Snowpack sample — Rabbit Ears Pass, Jackson County, Colorado, USA (12/17/25, 1:08 PM MST)
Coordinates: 40.387, -106.625
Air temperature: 34 °F
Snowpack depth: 46 cm
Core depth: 30 cm
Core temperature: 24.8 °F
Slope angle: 6°, slope face: 165°
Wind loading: medium
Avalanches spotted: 0
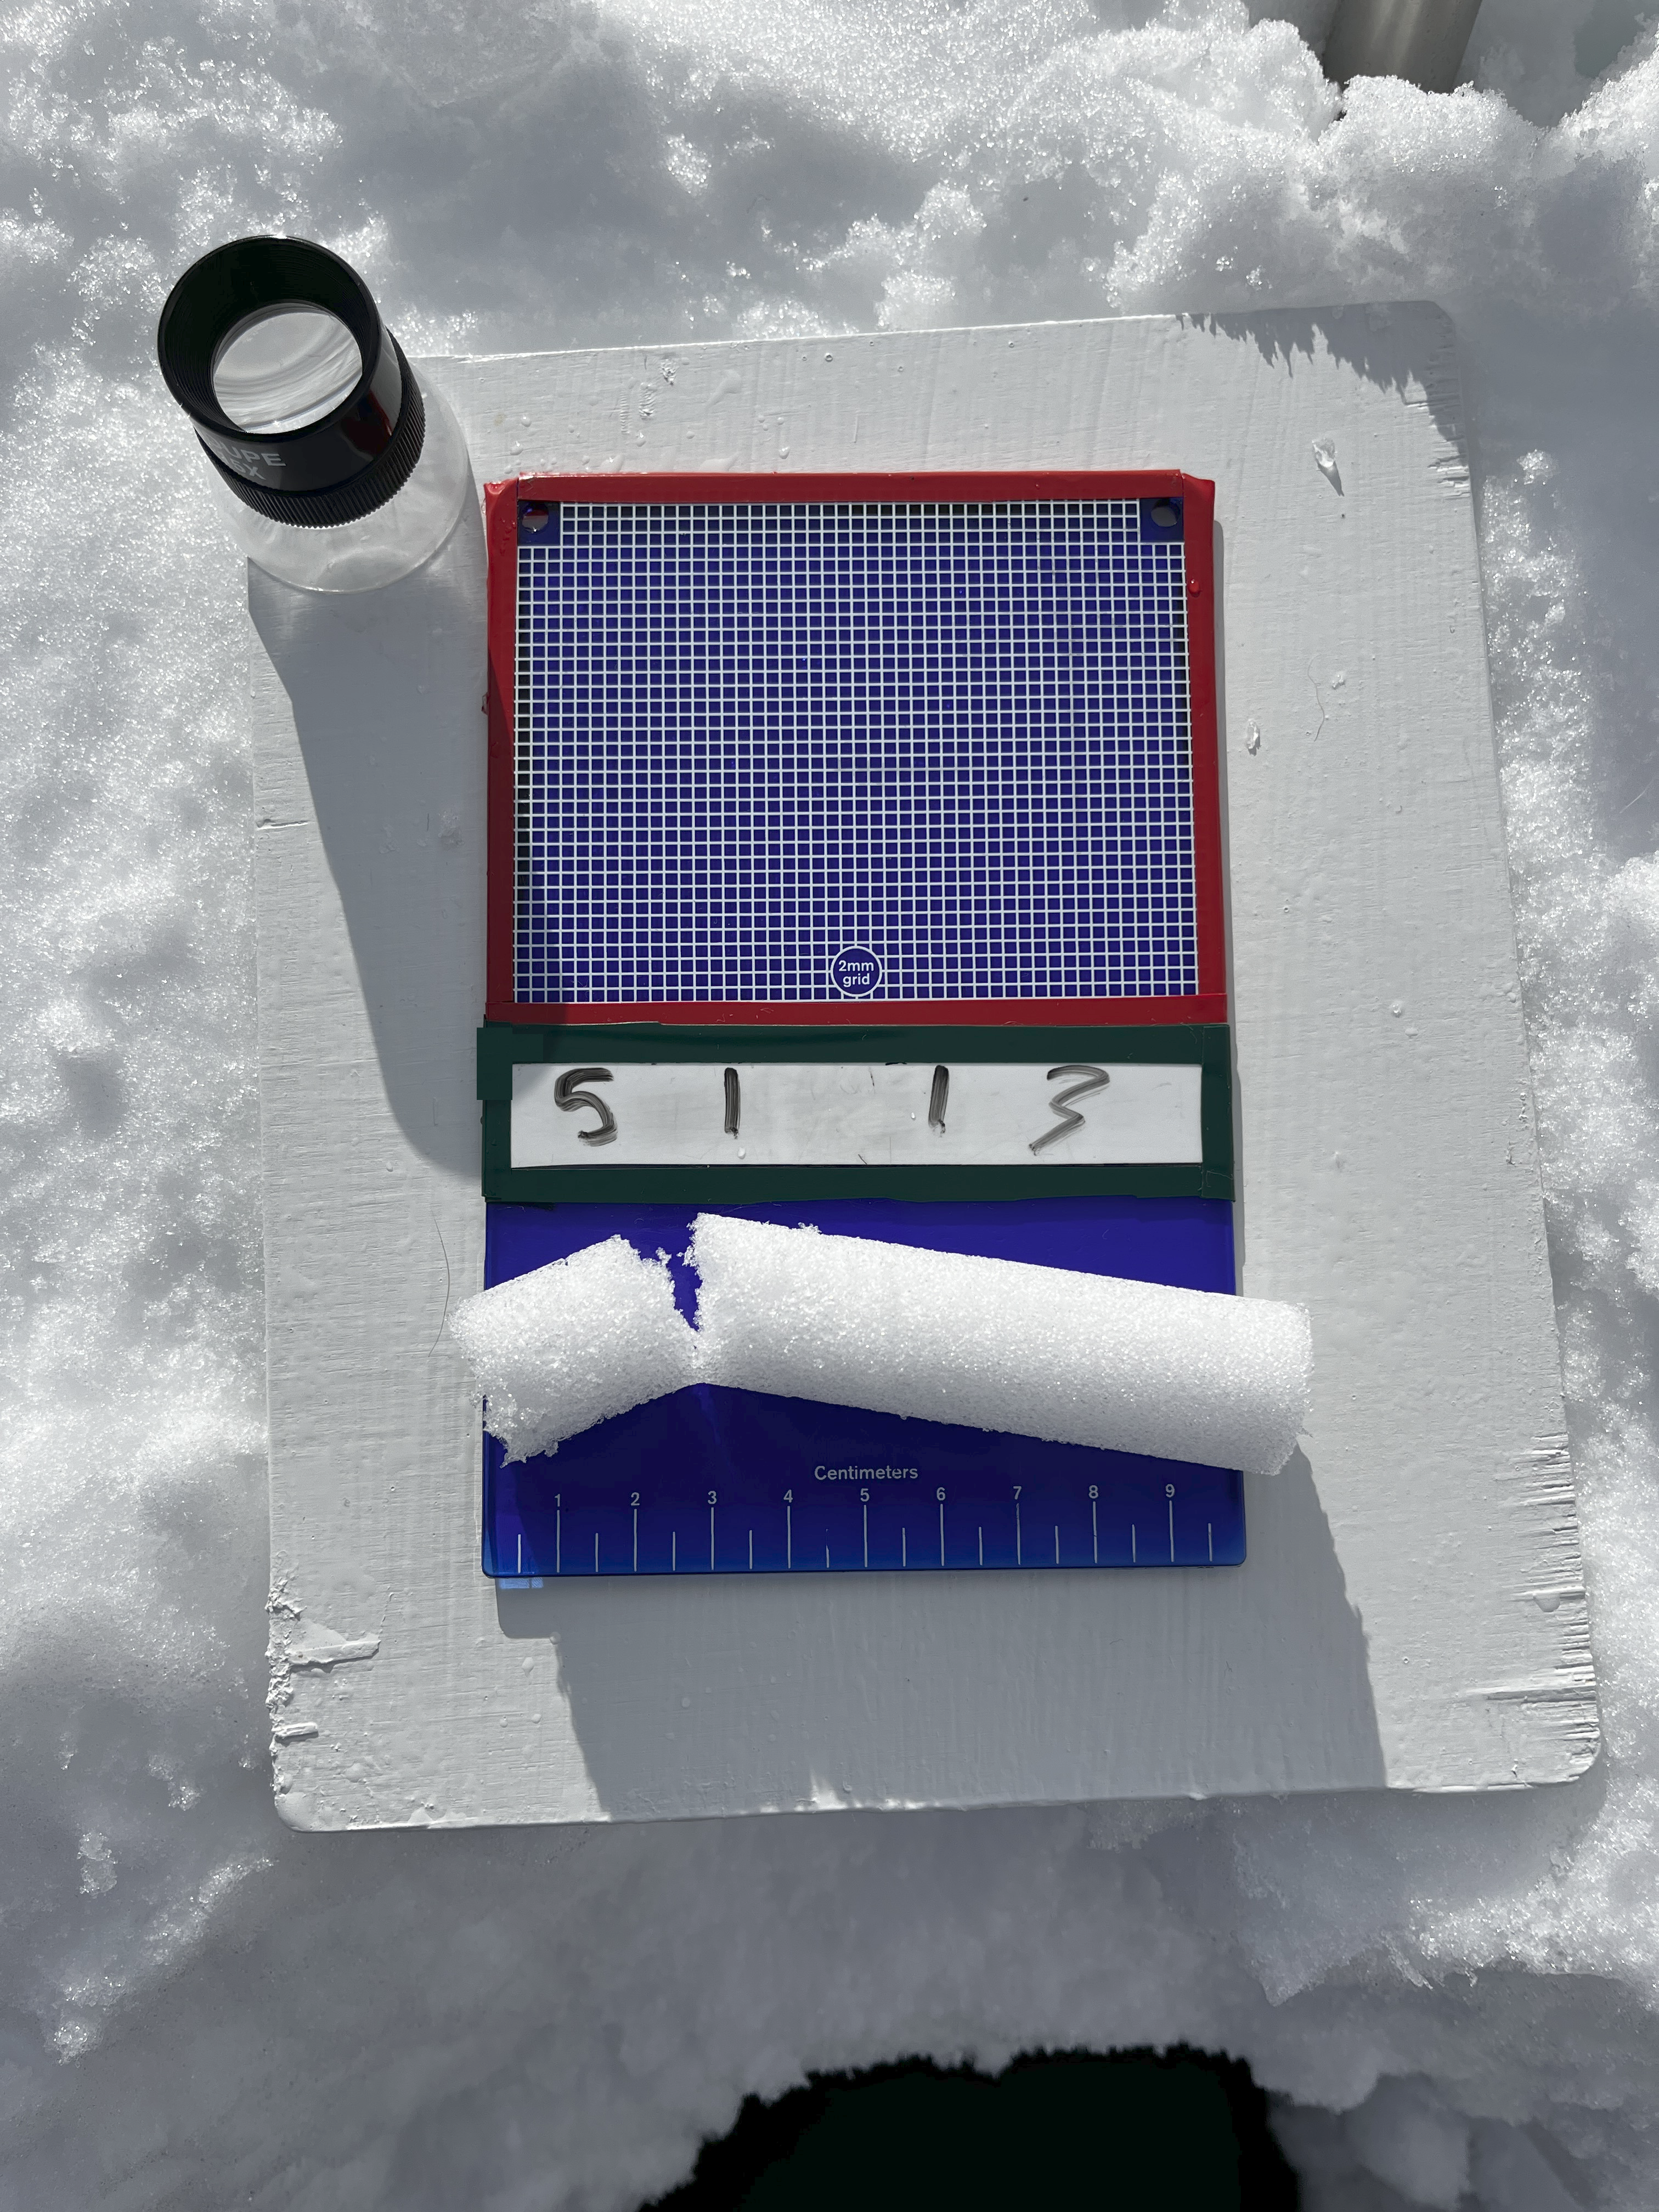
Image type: crystal_card
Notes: No avalanches spotted nearby, although collected in a meadowy area with minimal risk on this face of the pass.